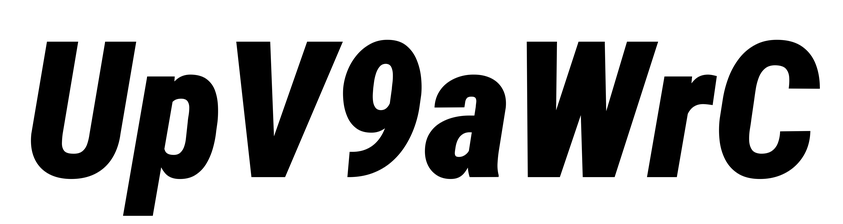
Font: Roboto-Italic_Condensed_Black_Italic